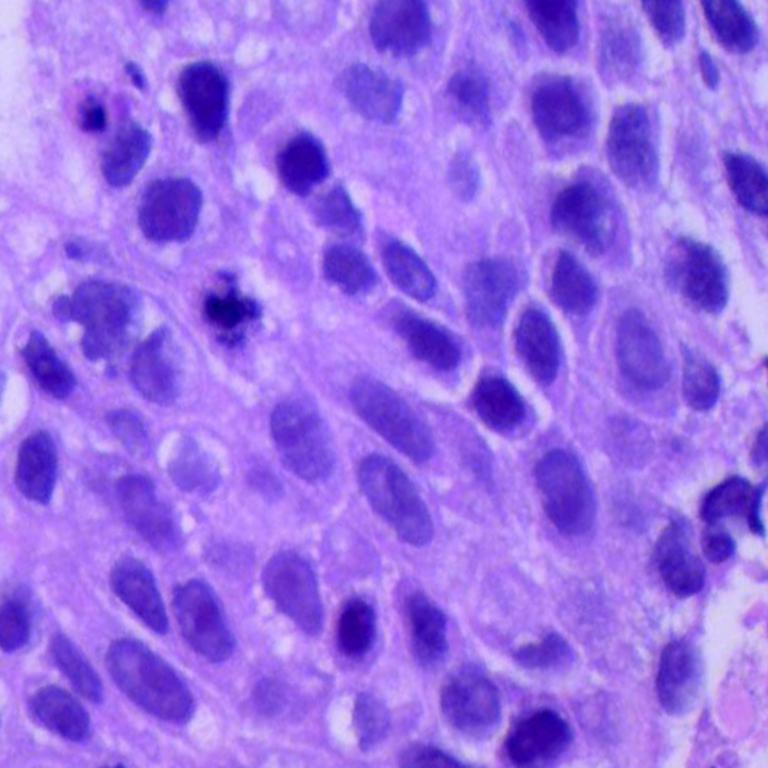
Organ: lung
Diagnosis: squamous carcinomas